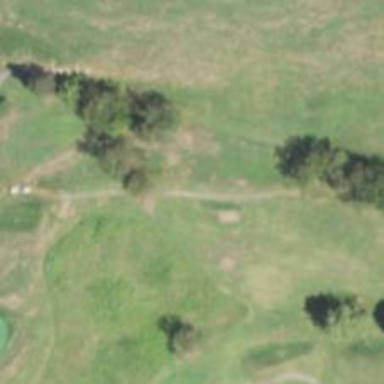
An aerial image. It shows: Path designated for golf carts.